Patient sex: F
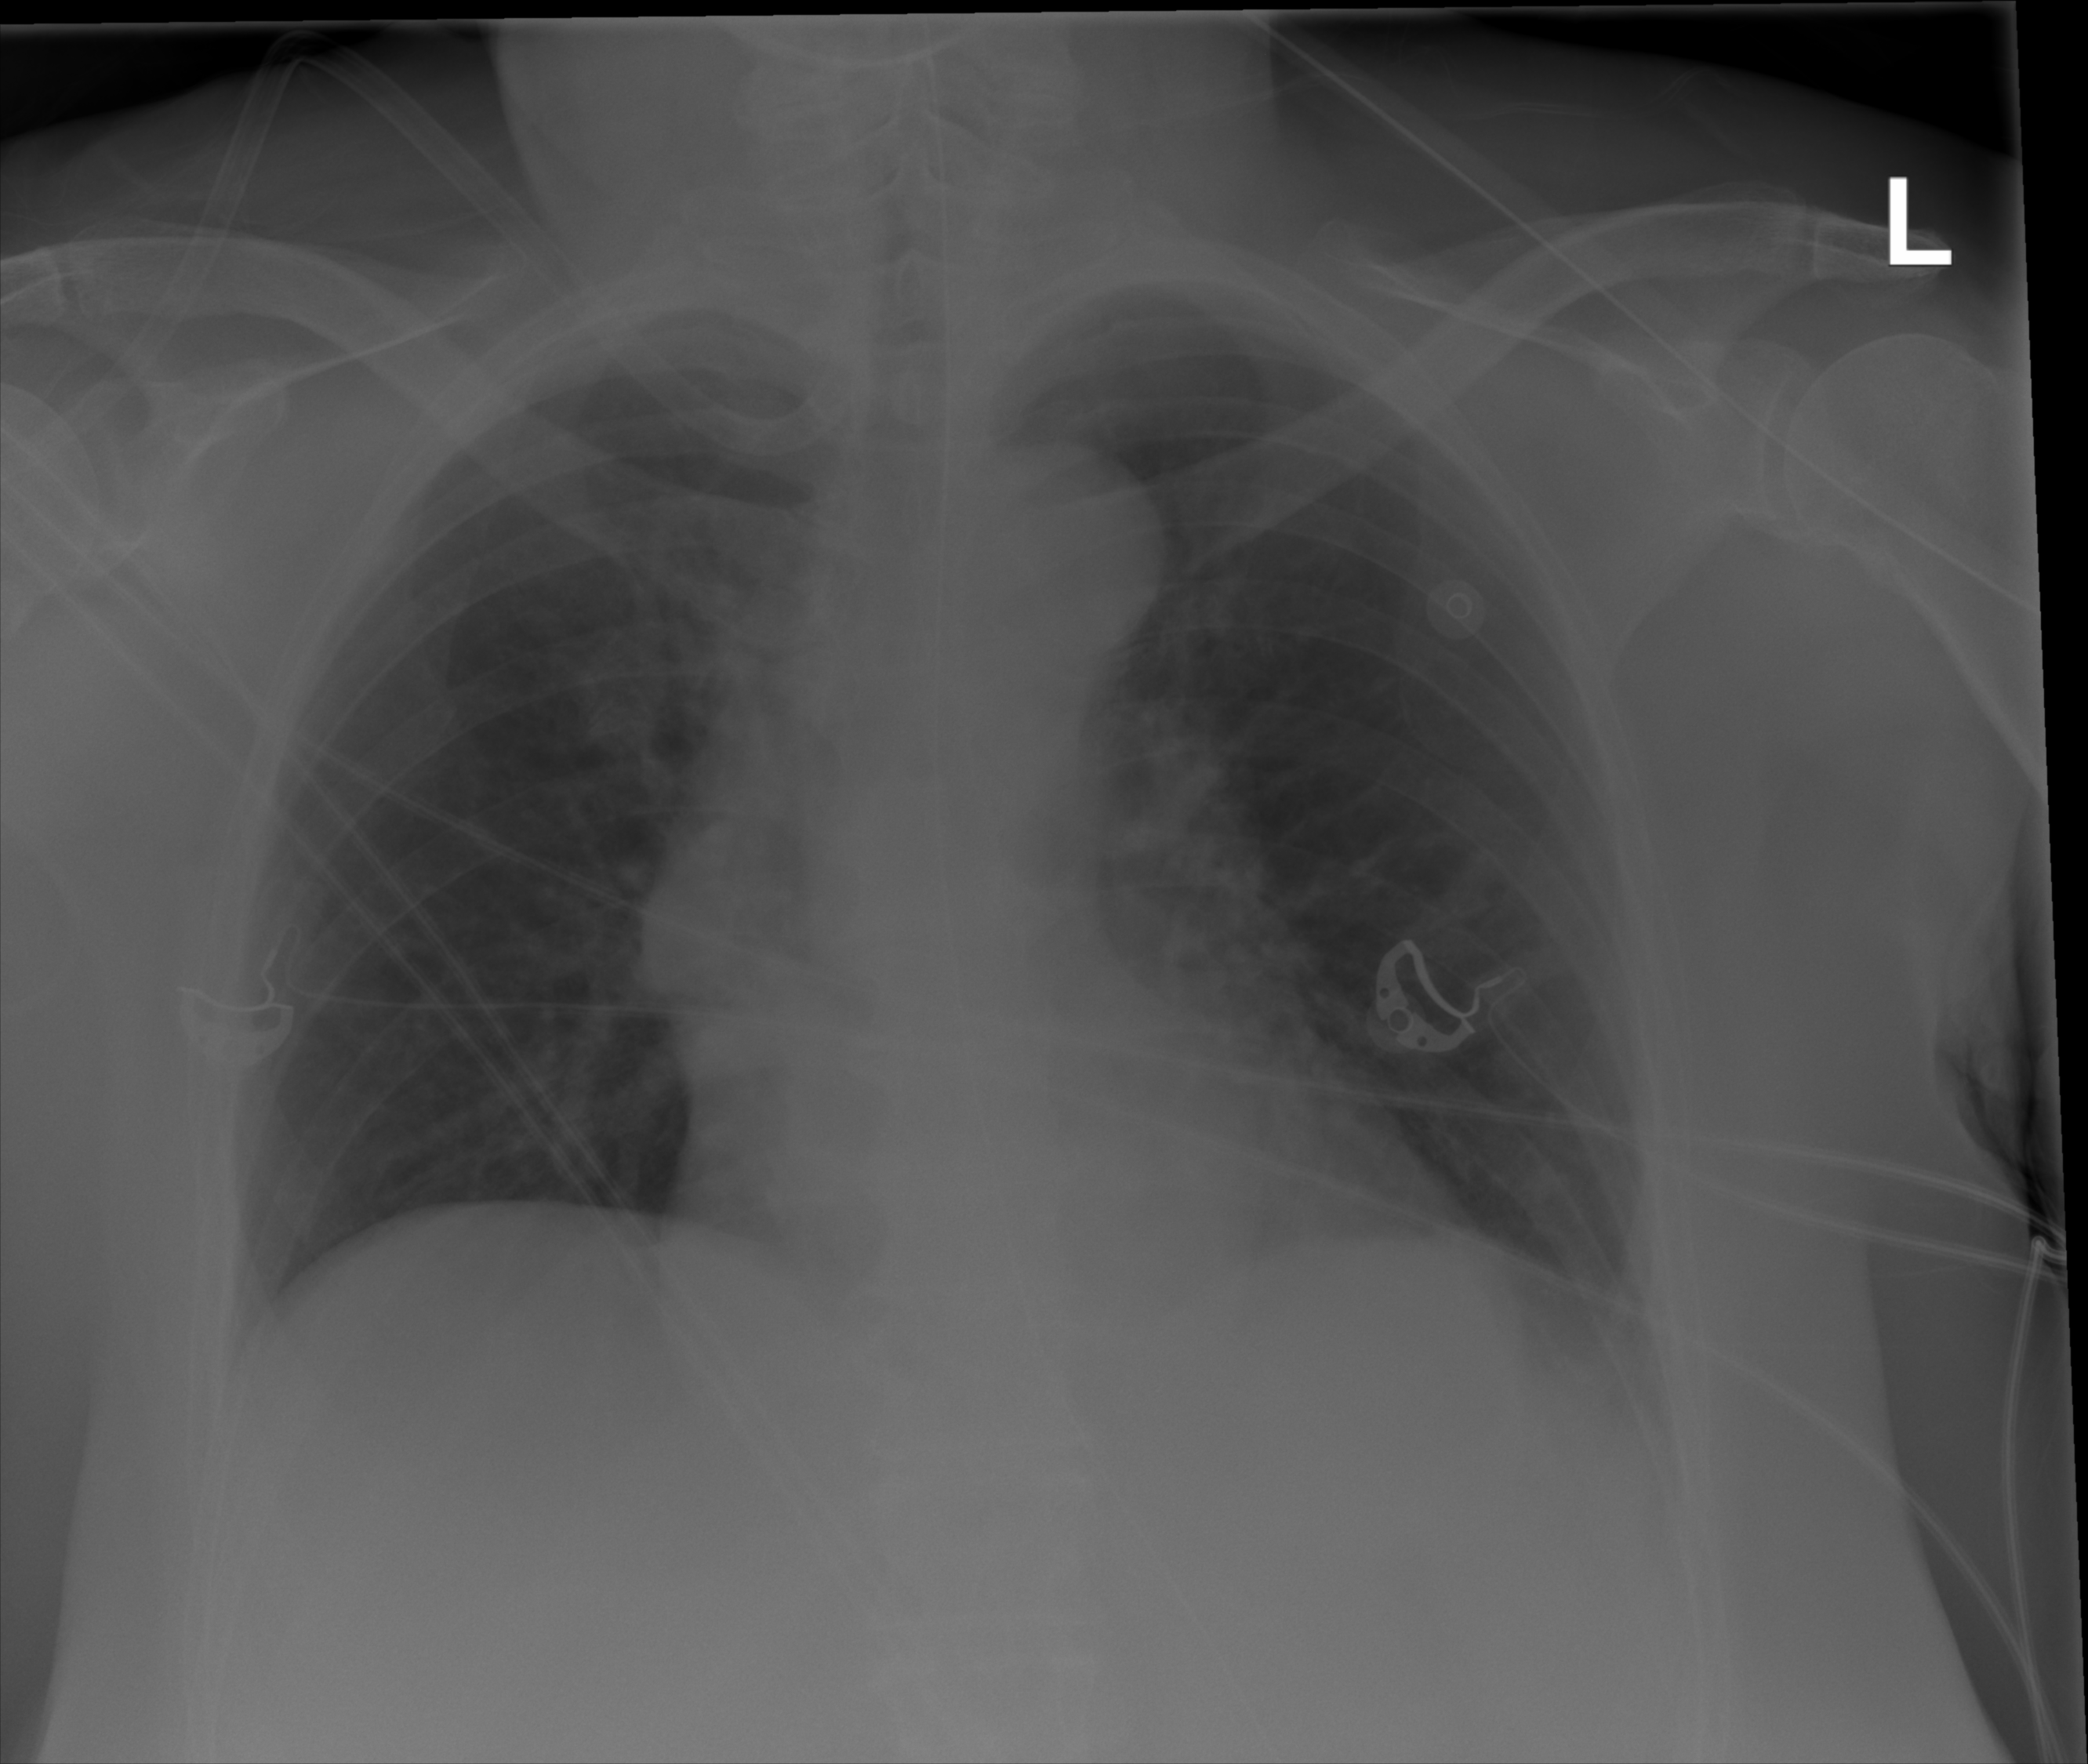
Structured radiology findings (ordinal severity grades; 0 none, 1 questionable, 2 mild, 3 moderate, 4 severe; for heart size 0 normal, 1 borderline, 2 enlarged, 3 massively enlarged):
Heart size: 0
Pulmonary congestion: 1
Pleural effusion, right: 0
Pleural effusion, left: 0
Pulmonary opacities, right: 0
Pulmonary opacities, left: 0
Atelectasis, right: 0
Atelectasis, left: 0